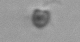
Label: Pyramimonas